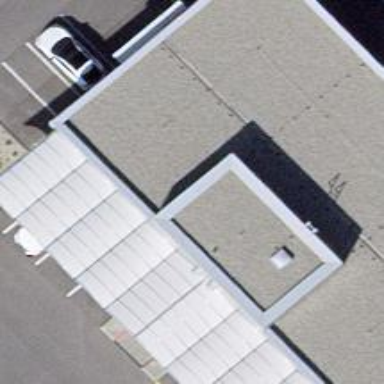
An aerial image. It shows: Car shop.